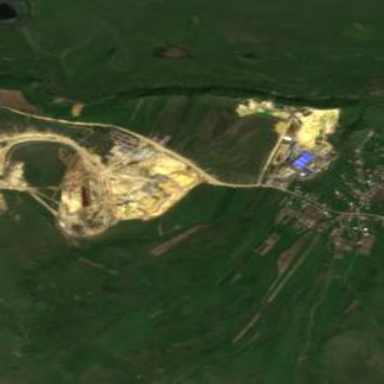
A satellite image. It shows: Quarry area.